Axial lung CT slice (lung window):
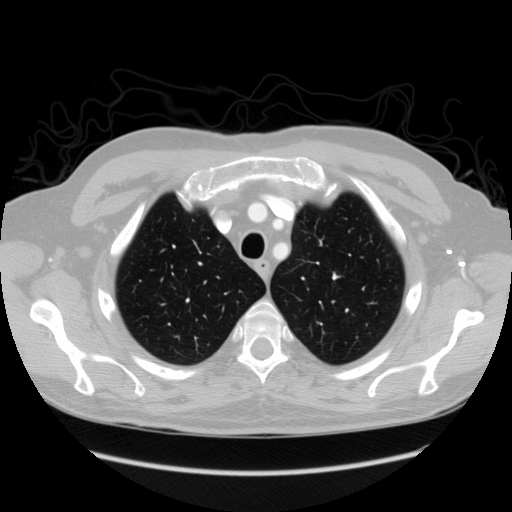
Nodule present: no